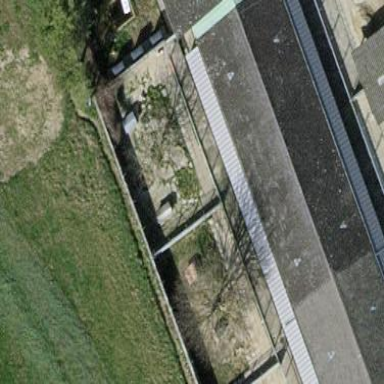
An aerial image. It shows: Animal shelter housed in building.